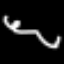
Label: squiggle